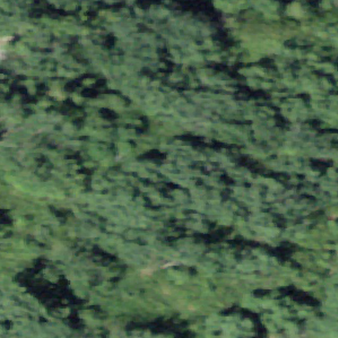
Label: other